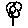
Label: flower